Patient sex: M
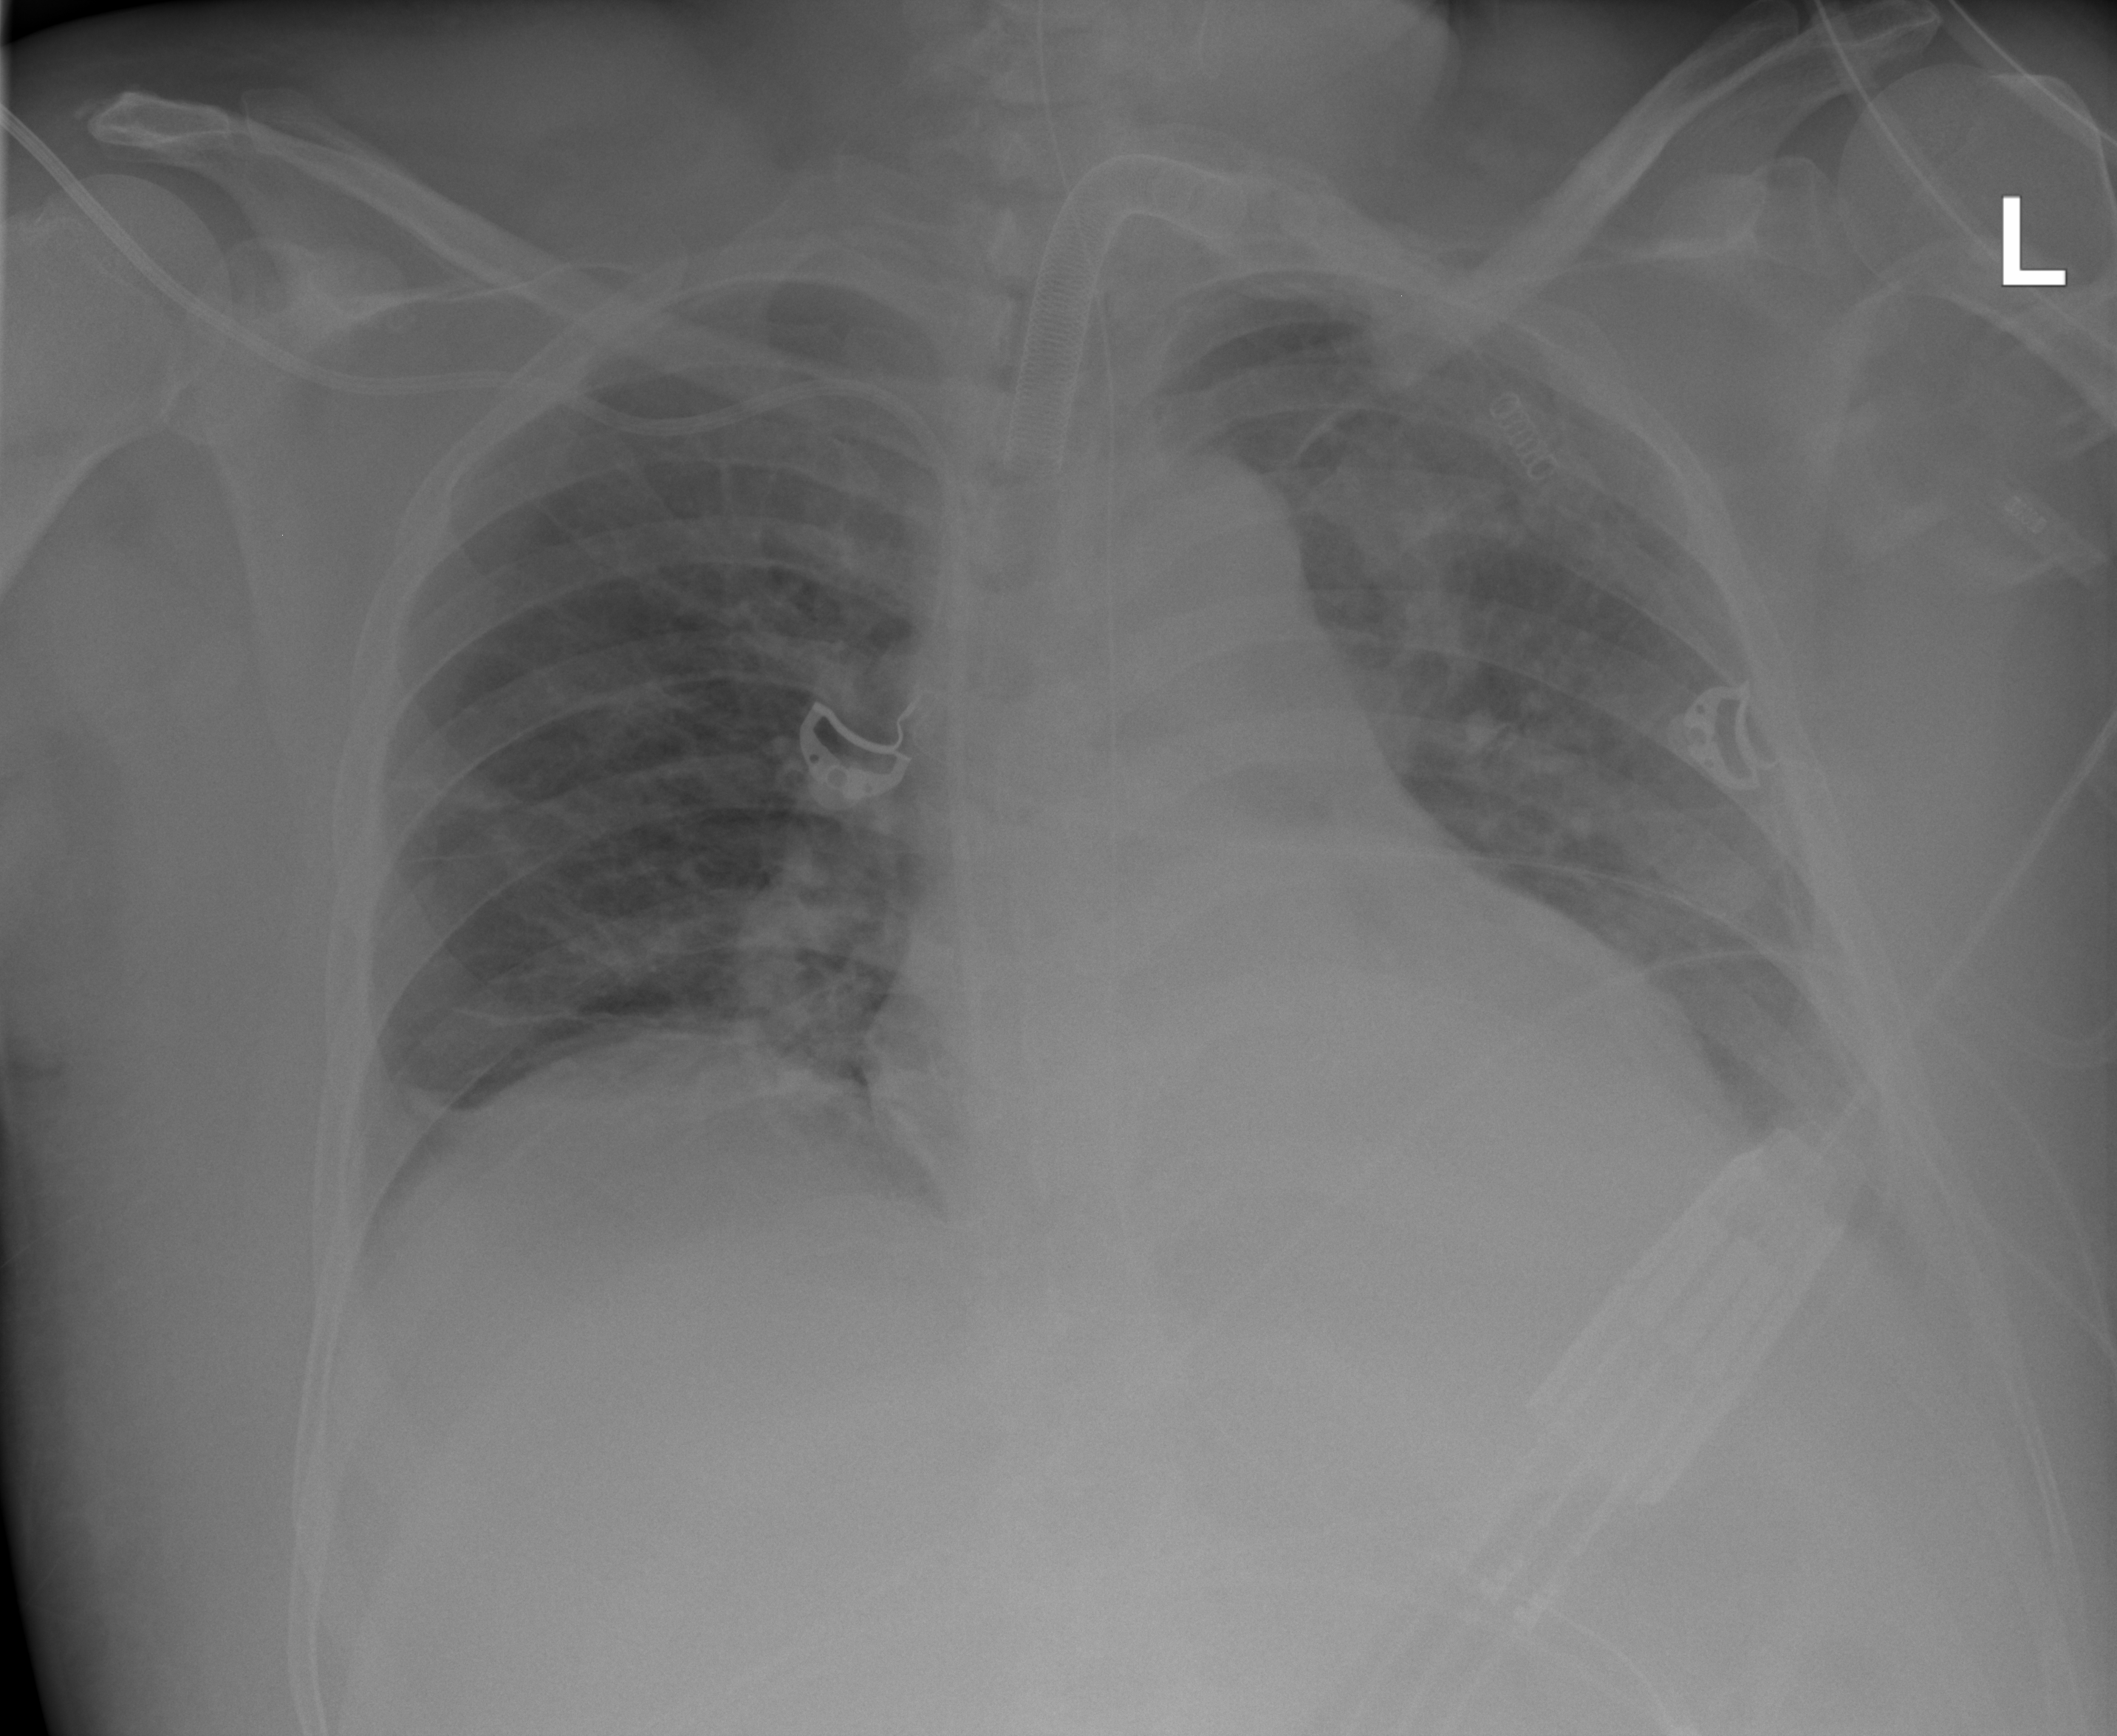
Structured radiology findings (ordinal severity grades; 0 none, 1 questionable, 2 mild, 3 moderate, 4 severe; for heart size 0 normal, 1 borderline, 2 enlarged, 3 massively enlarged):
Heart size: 2
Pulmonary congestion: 2
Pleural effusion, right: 2
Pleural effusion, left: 2
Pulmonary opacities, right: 2
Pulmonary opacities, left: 2
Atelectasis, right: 2
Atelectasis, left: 2